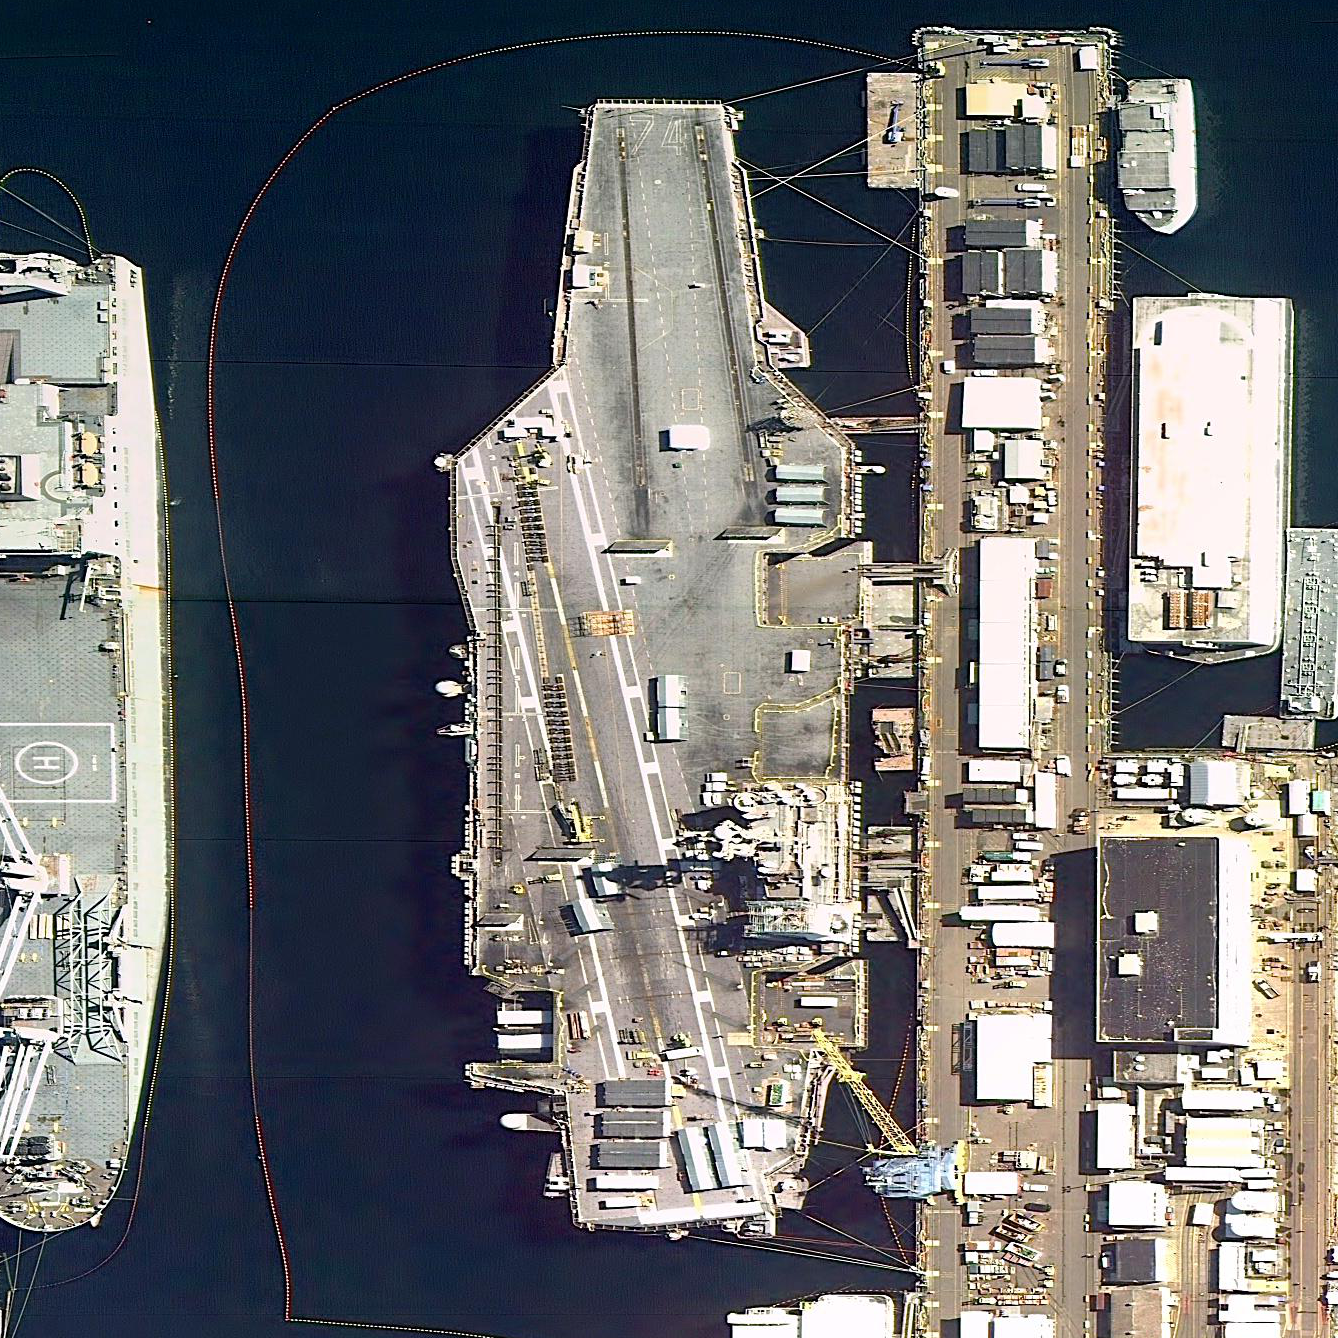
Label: Nimitz-class_aircraft_carrier